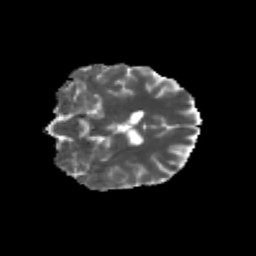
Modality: MD
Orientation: coronal
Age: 25
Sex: female
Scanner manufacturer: siemens
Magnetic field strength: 3 T
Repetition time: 3.5 s
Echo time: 0.113 s